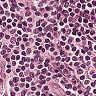
Metastatic tissue present: no